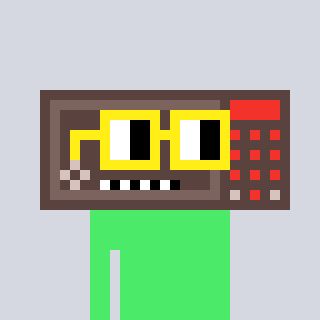
a pixel art character with square yellow glasses, a wallsafe-shaped head and a teal-colored body on a cool background